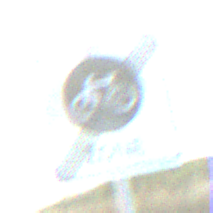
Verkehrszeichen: EndeFahrradzone
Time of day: SunriseSunset
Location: Outdoor (RoadRail)
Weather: PartlyCloudy
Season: NotSpecified
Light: Natural